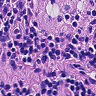
Metastatic tissue present: no